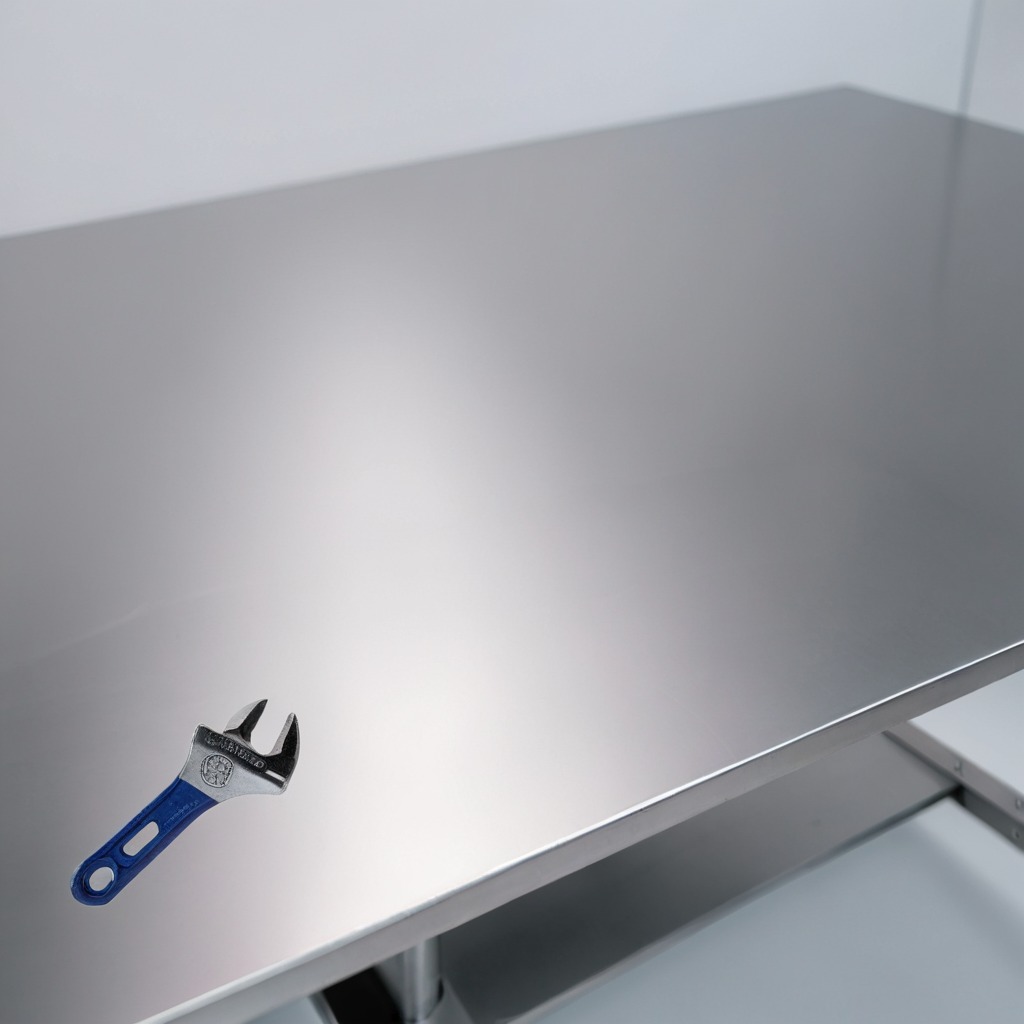
A wrench is lying on the stainless steel table in a high-end prototyping lab.